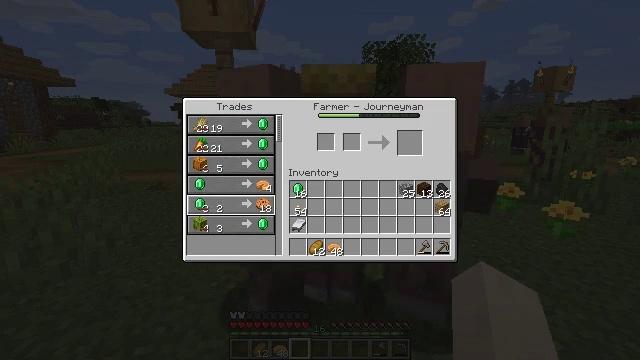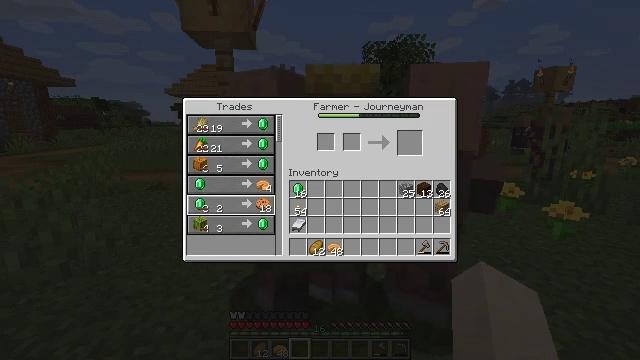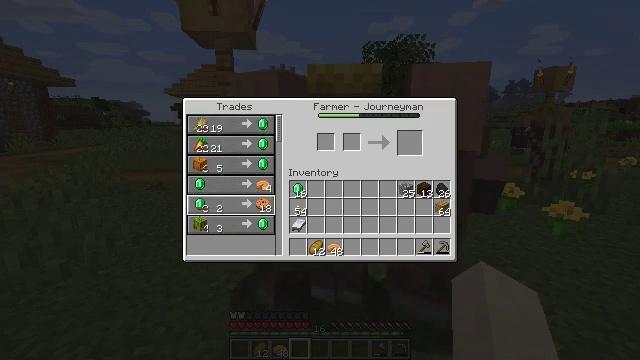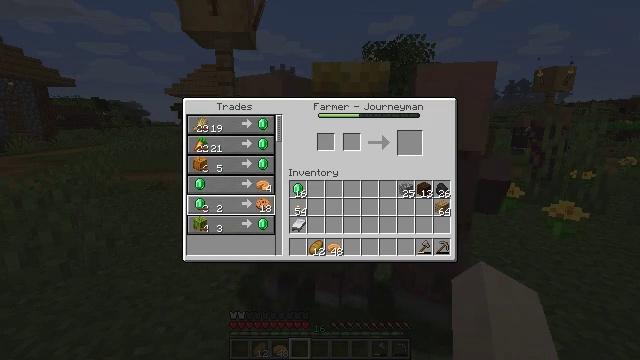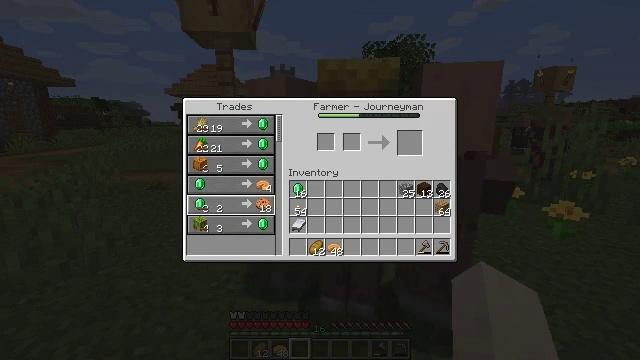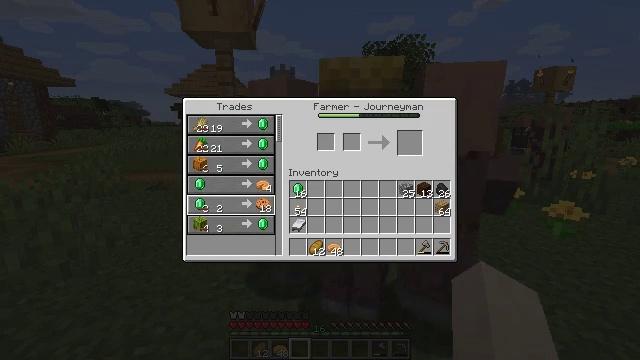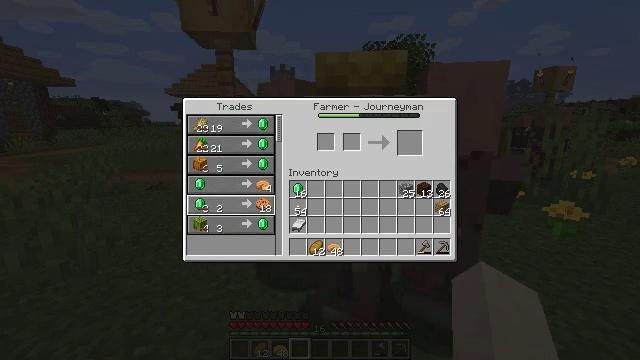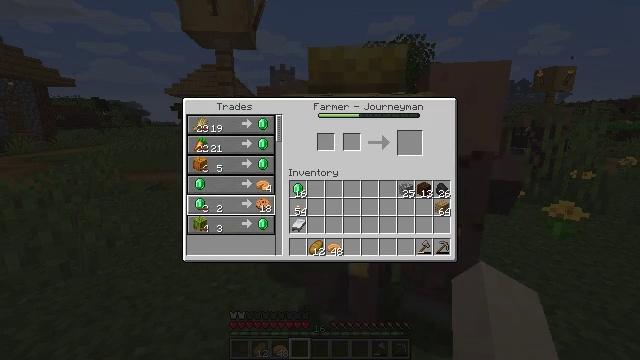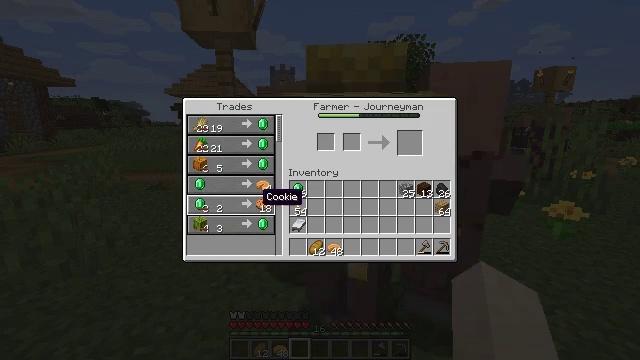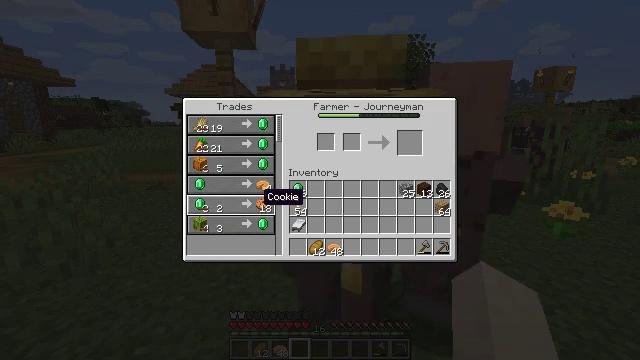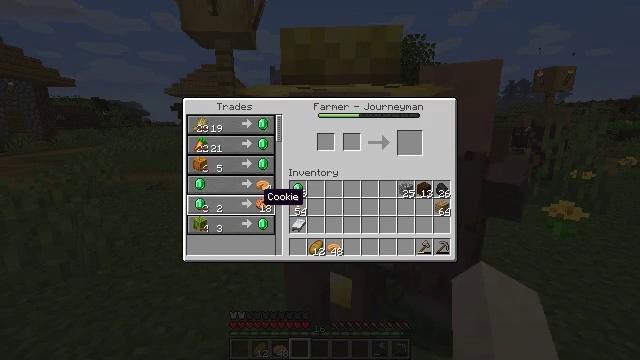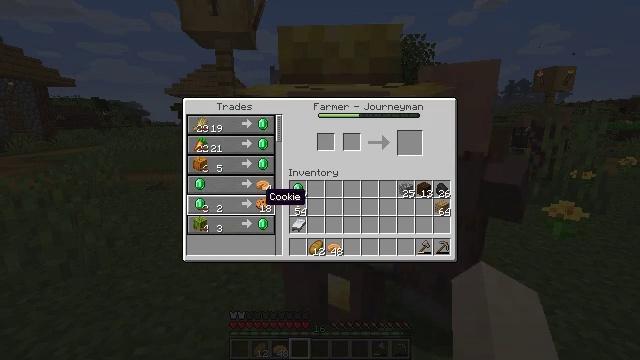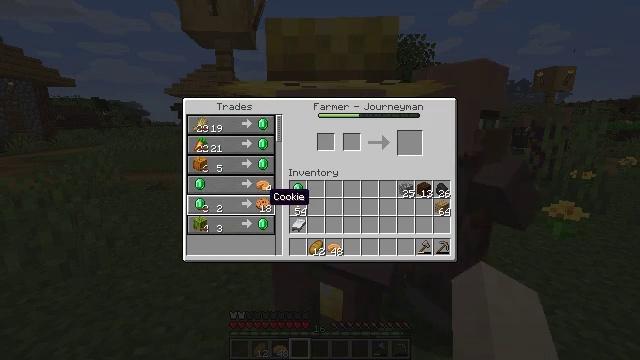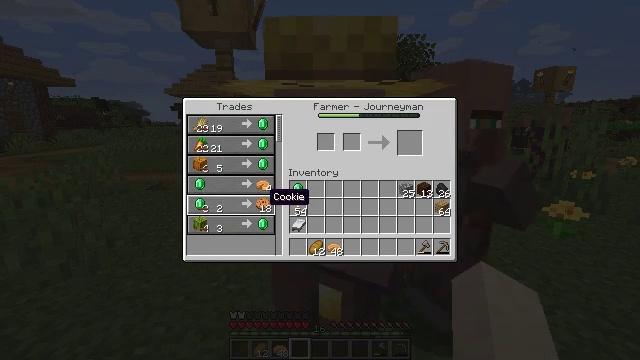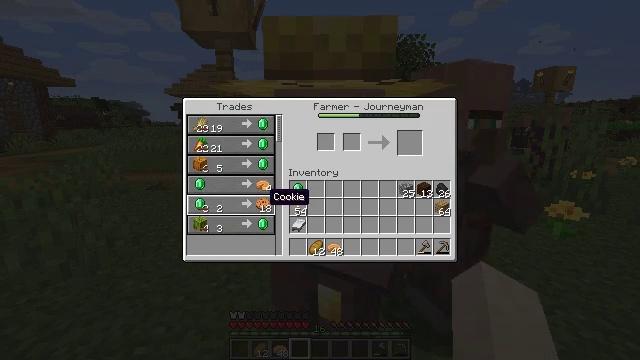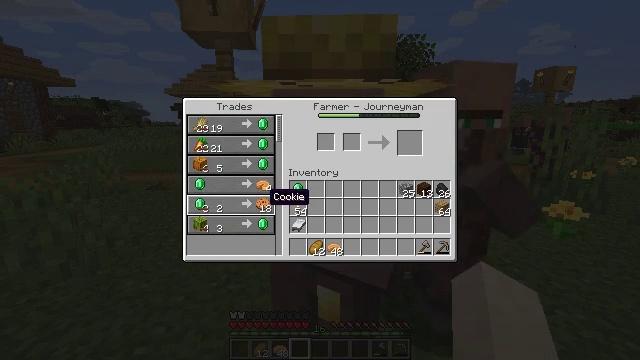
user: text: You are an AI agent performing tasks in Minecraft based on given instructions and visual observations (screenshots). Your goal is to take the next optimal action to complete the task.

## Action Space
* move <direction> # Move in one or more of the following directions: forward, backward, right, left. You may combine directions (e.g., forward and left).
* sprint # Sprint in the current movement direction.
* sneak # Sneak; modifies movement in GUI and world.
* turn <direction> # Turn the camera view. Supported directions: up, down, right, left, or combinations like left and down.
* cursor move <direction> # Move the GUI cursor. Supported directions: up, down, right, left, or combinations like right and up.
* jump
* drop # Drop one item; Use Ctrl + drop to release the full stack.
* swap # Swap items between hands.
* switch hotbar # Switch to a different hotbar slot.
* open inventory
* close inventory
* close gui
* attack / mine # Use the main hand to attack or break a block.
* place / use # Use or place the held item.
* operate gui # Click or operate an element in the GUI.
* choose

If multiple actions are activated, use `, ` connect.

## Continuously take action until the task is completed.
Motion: motion action
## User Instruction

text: Use the crafting table to make a cookie.
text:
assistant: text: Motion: no_op
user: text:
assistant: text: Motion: no_op
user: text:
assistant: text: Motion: no_op
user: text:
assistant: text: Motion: no_op
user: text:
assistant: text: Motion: no_op
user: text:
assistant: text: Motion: no_op
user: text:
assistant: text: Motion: cursor move right
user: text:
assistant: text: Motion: no_op
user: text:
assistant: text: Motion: no_op
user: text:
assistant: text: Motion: no_op
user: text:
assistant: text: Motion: no_op
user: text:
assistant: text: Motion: no_op
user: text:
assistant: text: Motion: no_op
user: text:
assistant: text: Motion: no_op
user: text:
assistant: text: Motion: no_op
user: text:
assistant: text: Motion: no_op
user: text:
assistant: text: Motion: no_op
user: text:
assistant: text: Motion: no_op
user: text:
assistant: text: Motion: no_op
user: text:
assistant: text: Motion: no_op
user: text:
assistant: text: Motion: no_op
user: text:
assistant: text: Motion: no_op
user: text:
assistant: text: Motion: no_op
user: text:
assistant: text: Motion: no_op
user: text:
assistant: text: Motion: no_op
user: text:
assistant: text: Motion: no_op
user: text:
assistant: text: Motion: no_op
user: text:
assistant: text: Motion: no_op
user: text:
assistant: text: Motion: no_op
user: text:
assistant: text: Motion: no_op